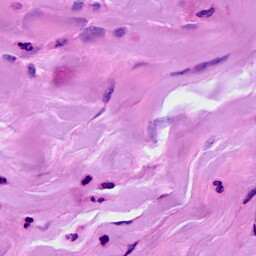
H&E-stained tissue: Breast